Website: lowes
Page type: cart
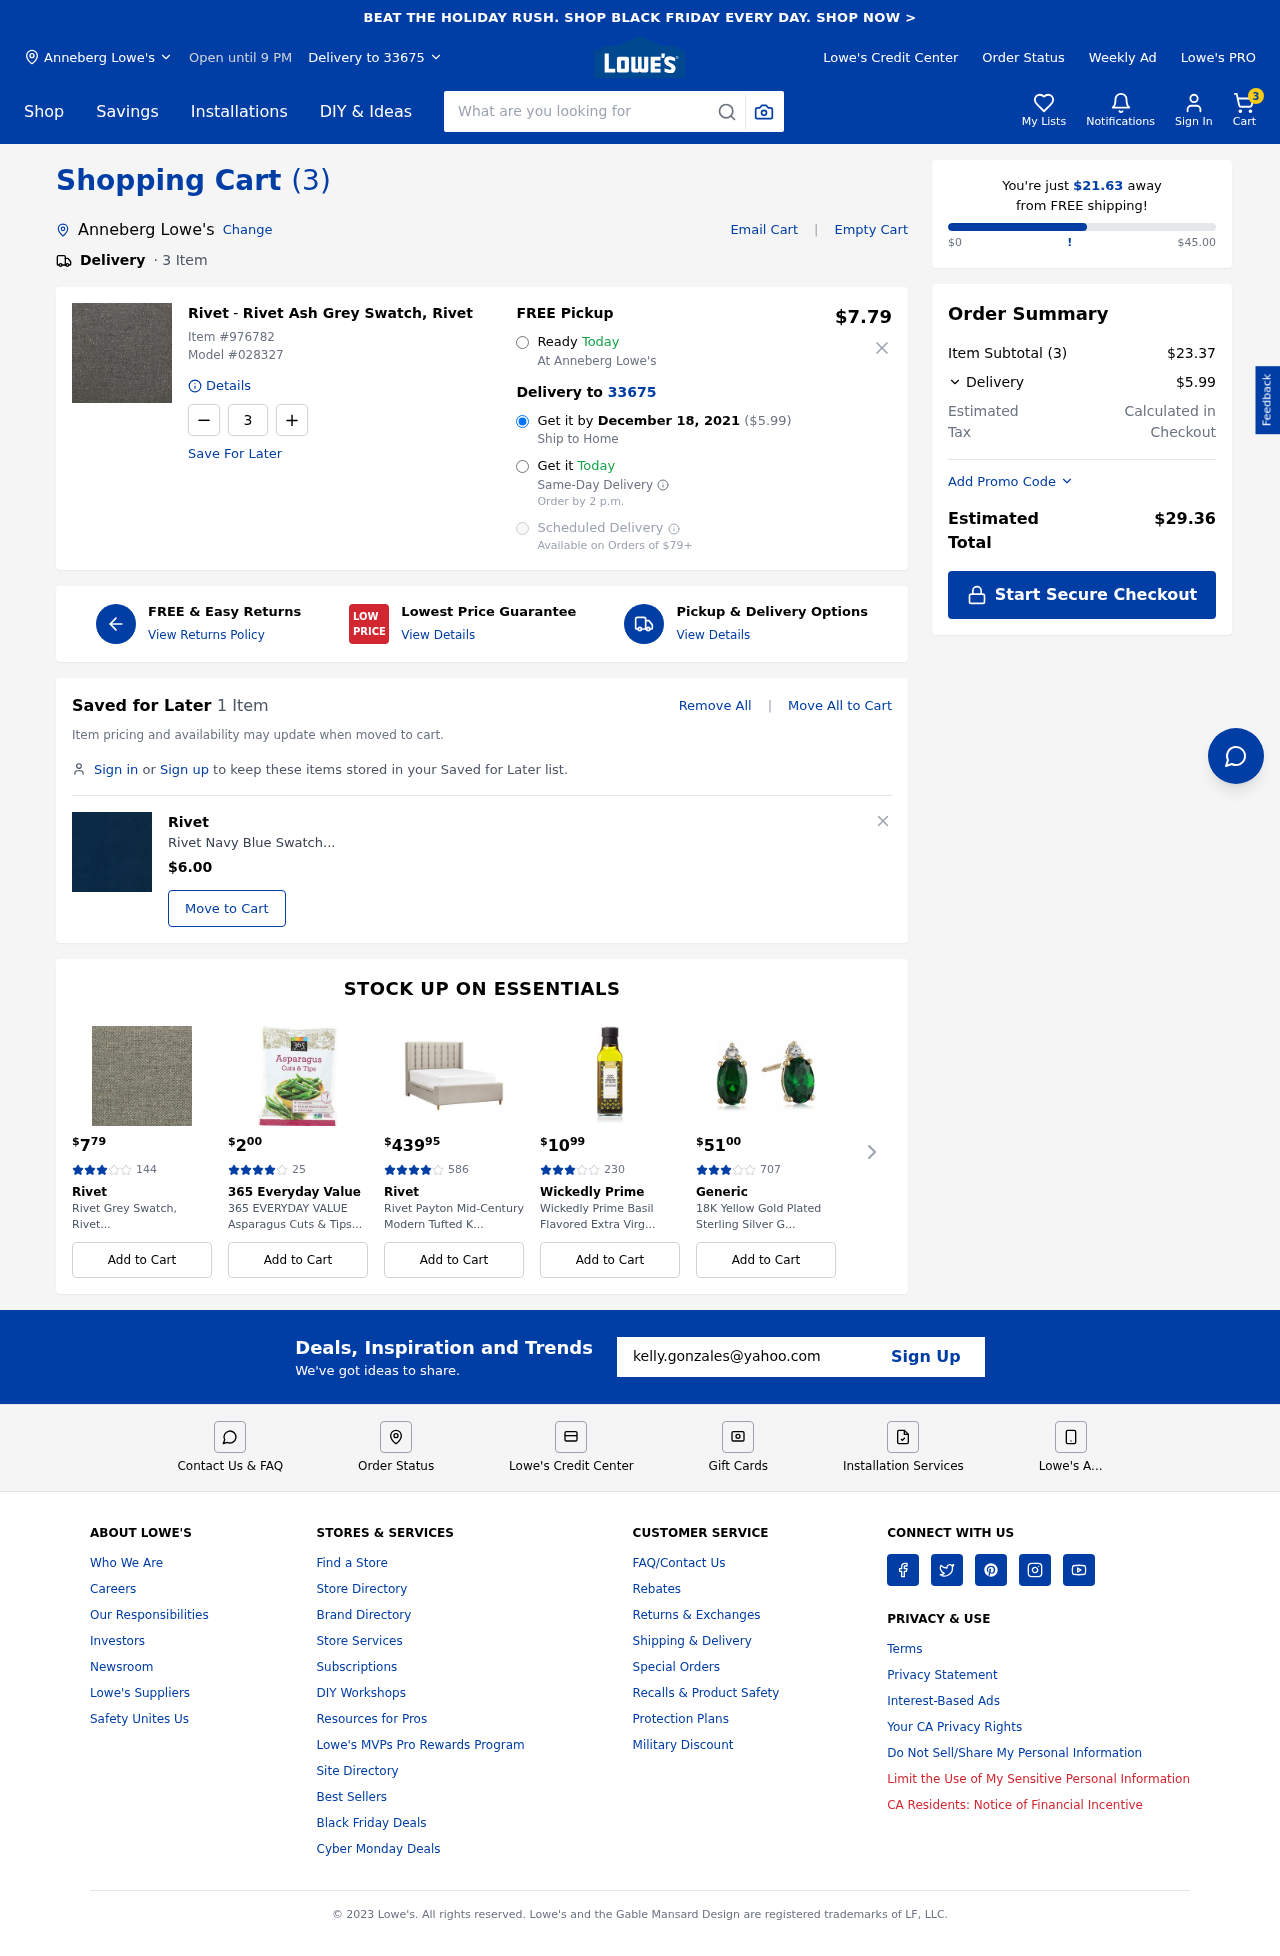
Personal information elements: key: PII_CITY
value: Anneberg Lowe's
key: PII_EMAIL
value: kelly.gonzales@yahoo.com
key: PII_POSTCODE
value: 33675
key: PII_CITY2
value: Anneberg Lowe's
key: PII_CITY3
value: Anneberg
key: PII_POSTCODE_FULL
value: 33675
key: PII_POSTCODE_NUMERIC
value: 33675
Product elements: key: PRODUCT1_BRAND
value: Rivet
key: PRODUCT1_NAME
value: Rivet Ash Grey Swatch, Rivet
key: PRODUCT1_PRICE
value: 7.79
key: PRODUCT1_QUANTITY
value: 3
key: PRODUCT2_BRAND
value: Rivet
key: PRODUCT2_NAME
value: Rivet Navy Blue Swatch
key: PRODUCT2_PRICE
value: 6
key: PRODUCT1_ITEM_NUMBER
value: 976782
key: PRODUCT1_MODEL_NUMBER
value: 028327
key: PRODUCT3_PRICE
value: $779
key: PRODUCT3_NUM_RATINGS
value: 144
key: PRODUCT3_BRAND
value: Rivet
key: PRODUCT3_NAME
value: Rivet Grey Swatch, Rivet...
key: PRODUCT4_PRICE
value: $200
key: PRODUCT4_NUM_RATINGS
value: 25
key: PRODUCT4_BRAND
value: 365 Everyday Value
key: PRODUCT4_NAME
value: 365 EVERYDAY VALUE Asparagus Cuts & Tips...
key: PRODUCT5_PRICE
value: $43995
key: PRODUCT5_NUM_RATINGS
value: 586
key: PRODUCT5_BRAND
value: Rivet
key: PRODUCT5_NAME
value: Rivet Payton Mid-Century Modern Tufted K...
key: PRODUCT6_PRICE
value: $1099
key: PRODUCT6_NUM_RATINGS
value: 230
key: PRODUCT6_BRAND
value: Wickedly Prime
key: PRODUCT6_NAME
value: Wickedly Prime Basil Flavored Extra Virg...
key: PRODUCT7_PRICE
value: $5100
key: PRODUCT7_NUM_RATINGS
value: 707
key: PRODUCT7_BRAND
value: Generic
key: PRODUCT7_NAME
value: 18K Yellow Gold Plated Sterling Silver G...
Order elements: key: ORDER_NUM_ITEMS
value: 3
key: ORDER_DELIVERY_DATE
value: December 18, 2021
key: ORDER_SHIPPING_COST2
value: $5.99
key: ORDER_SHIPPING_AWAY
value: $21.63
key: ORDER_SUBTOTAL
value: $23.37
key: ORDER_SHIPPING_COST
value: $5.99
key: ORDER_TOTAL
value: $29.36
Search elements: key: HEADER_SEARCH
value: What are you looking for
Other elements: key: SAVED_NUM_ITEMS
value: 1 Item